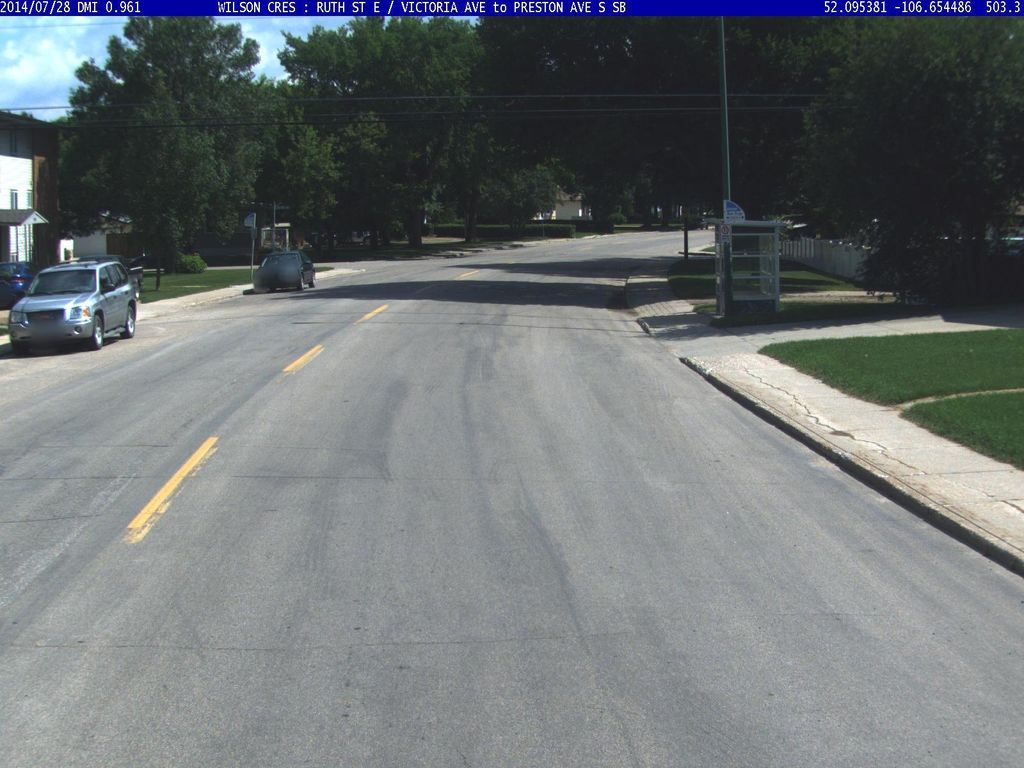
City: saskatoon